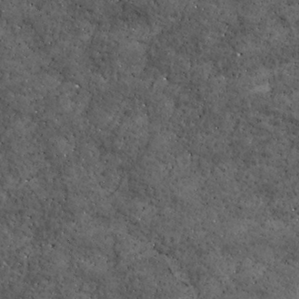
Label: non_frost